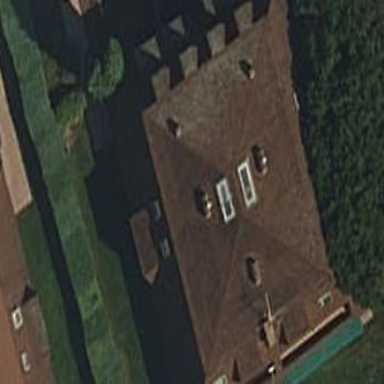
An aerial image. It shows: Part of building.